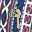
Label: 9